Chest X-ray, PA view. Patient: 47 years old, sex F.
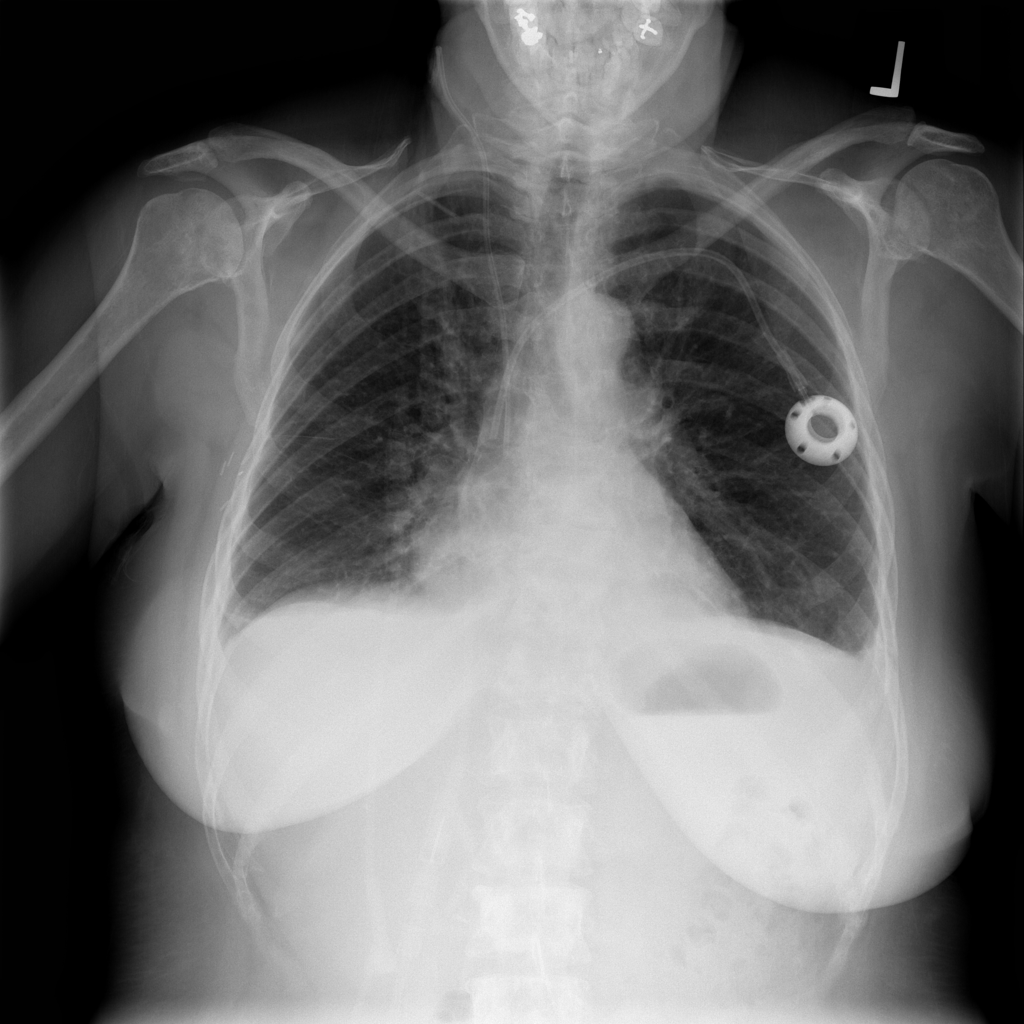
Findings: Effusion